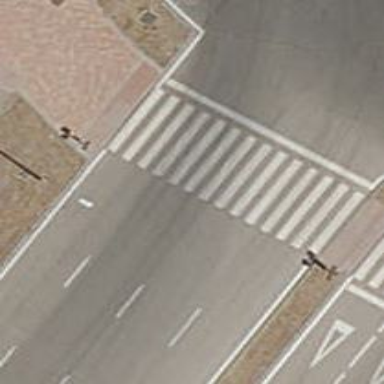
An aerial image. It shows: Uncontrolled crossing on road with traffic signals.